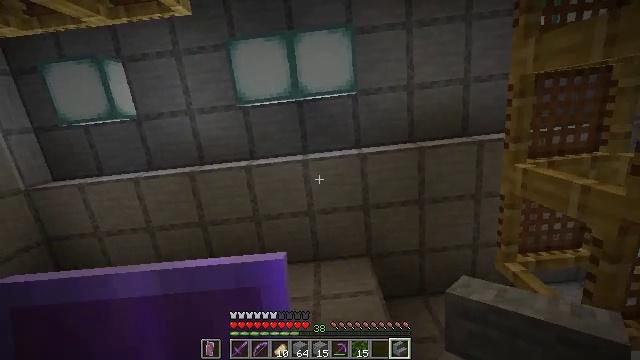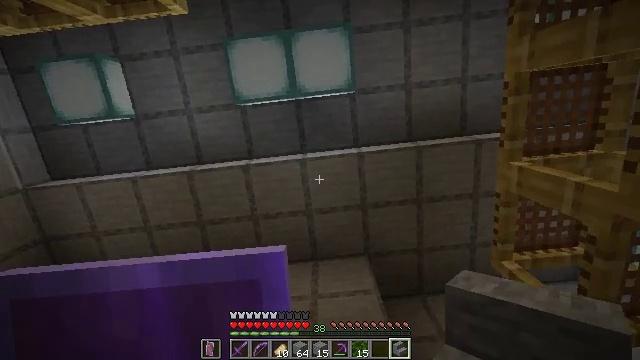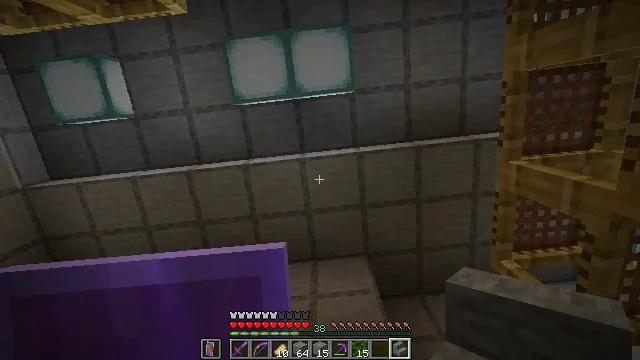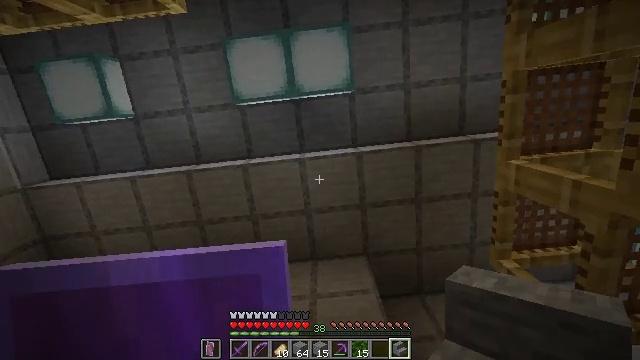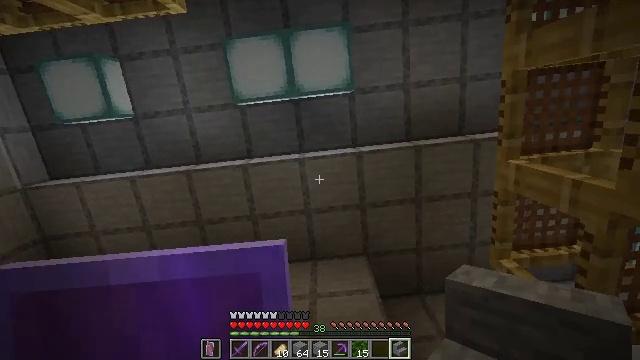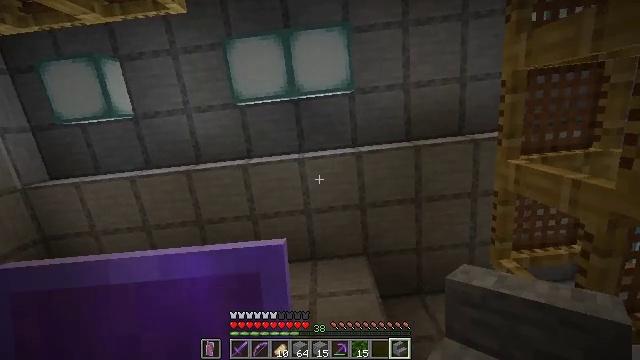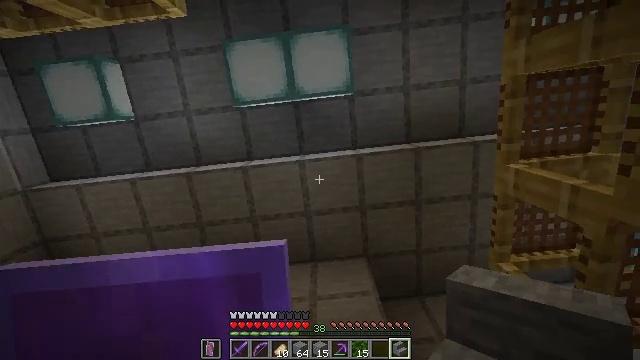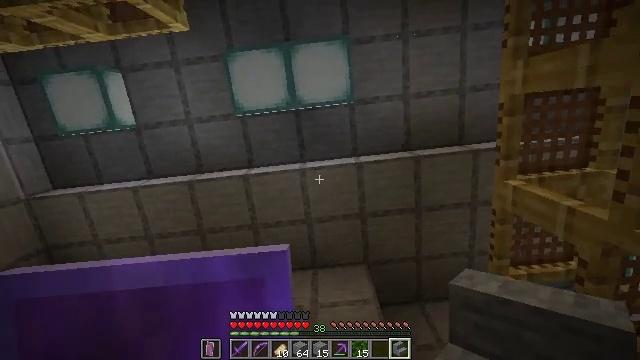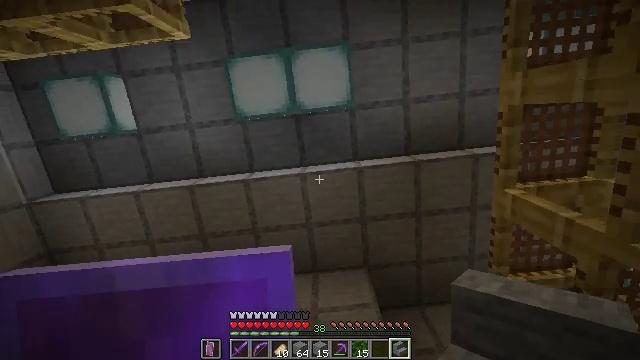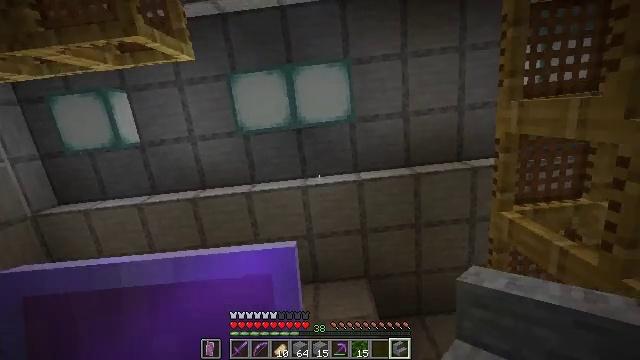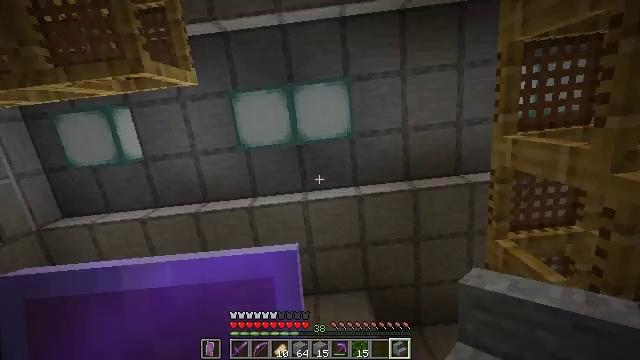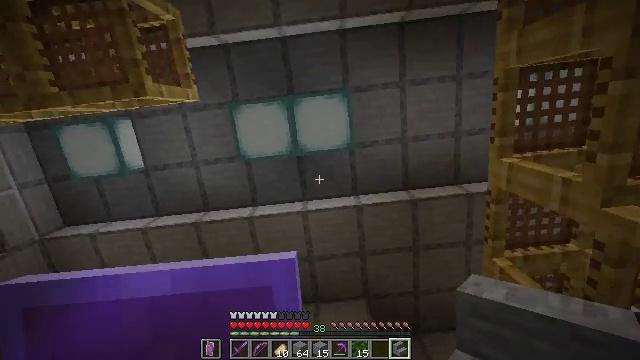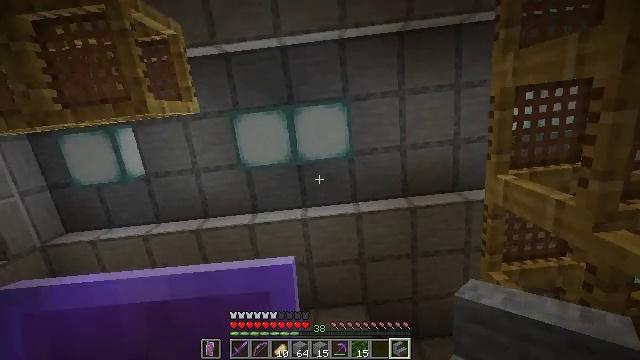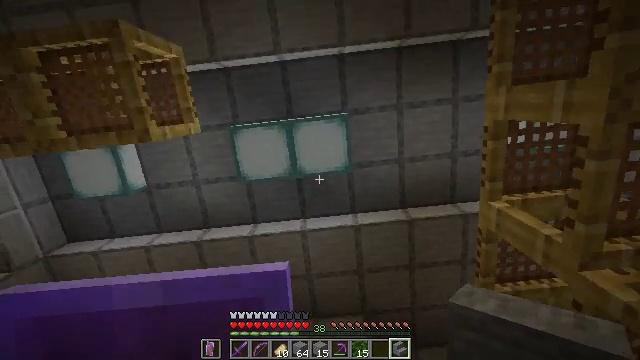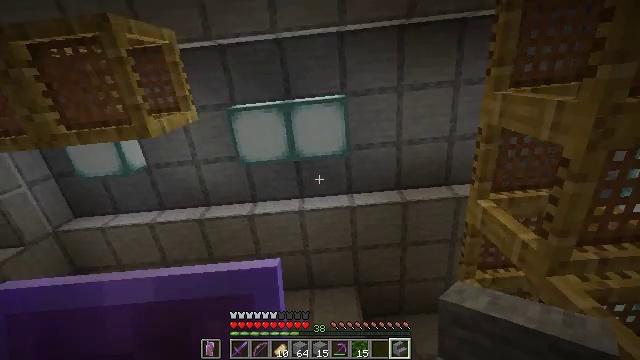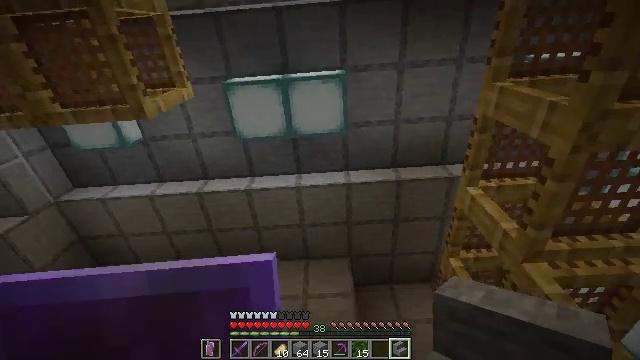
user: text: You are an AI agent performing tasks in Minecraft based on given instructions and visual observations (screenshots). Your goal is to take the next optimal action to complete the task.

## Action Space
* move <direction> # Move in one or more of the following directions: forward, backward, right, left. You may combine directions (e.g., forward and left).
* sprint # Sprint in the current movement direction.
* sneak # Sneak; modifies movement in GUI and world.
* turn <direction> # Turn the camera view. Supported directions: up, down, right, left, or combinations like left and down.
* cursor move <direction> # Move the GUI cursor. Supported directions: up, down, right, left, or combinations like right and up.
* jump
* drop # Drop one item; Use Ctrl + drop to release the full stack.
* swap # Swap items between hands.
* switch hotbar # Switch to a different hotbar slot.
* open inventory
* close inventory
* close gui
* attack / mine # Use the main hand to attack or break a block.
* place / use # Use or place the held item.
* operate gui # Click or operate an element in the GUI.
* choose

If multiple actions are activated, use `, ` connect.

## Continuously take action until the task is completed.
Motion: motion action
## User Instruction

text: Break the glowing sea lantern block.
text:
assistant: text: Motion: no_op
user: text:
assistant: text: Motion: no_op
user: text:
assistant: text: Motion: no_op
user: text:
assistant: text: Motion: no_op
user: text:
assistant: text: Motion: no_op
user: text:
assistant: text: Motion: move back
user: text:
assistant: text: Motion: move back
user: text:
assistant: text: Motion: move back
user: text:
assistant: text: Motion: move back
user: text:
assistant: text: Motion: move back
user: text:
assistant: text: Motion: move back
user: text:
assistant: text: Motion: move back
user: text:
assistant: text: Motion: move back
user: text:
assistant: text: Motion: move back, turn down
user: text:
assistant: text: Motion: move back, turn right and down
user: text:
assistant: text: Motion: move back, turn right and down
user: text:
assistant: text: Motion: move back, turn down
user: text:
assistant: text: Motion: move back
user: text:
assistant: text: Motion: move back
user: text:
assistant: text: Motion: move back
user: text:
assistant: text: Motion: move back
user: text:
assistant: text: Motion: move back
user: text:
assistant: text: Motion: move back
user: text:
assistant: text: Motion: move back
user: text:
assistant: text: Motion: move back
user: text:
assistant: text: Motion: move back, turn down
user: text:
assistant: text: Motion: move back, turn down
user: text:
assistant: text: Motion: move back
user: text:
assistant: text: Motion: move back
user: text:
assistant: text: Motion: no_op